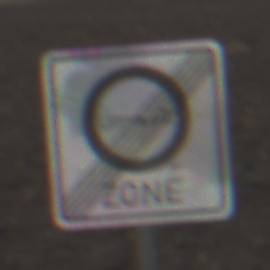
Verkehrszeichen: EndeUmweltzone
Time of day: MorningAfternoon
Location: Outdoor (Nature)
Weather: Overcast
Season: NotSpecified
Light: Natural